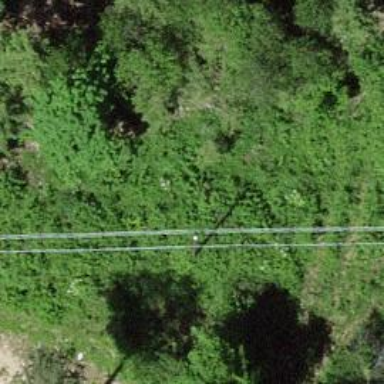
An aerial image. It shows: Minor power line.